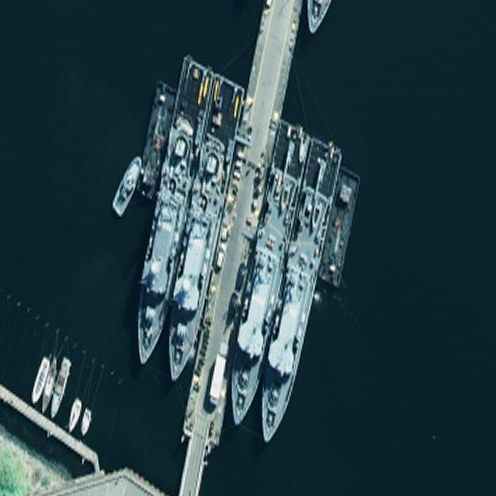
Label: combat